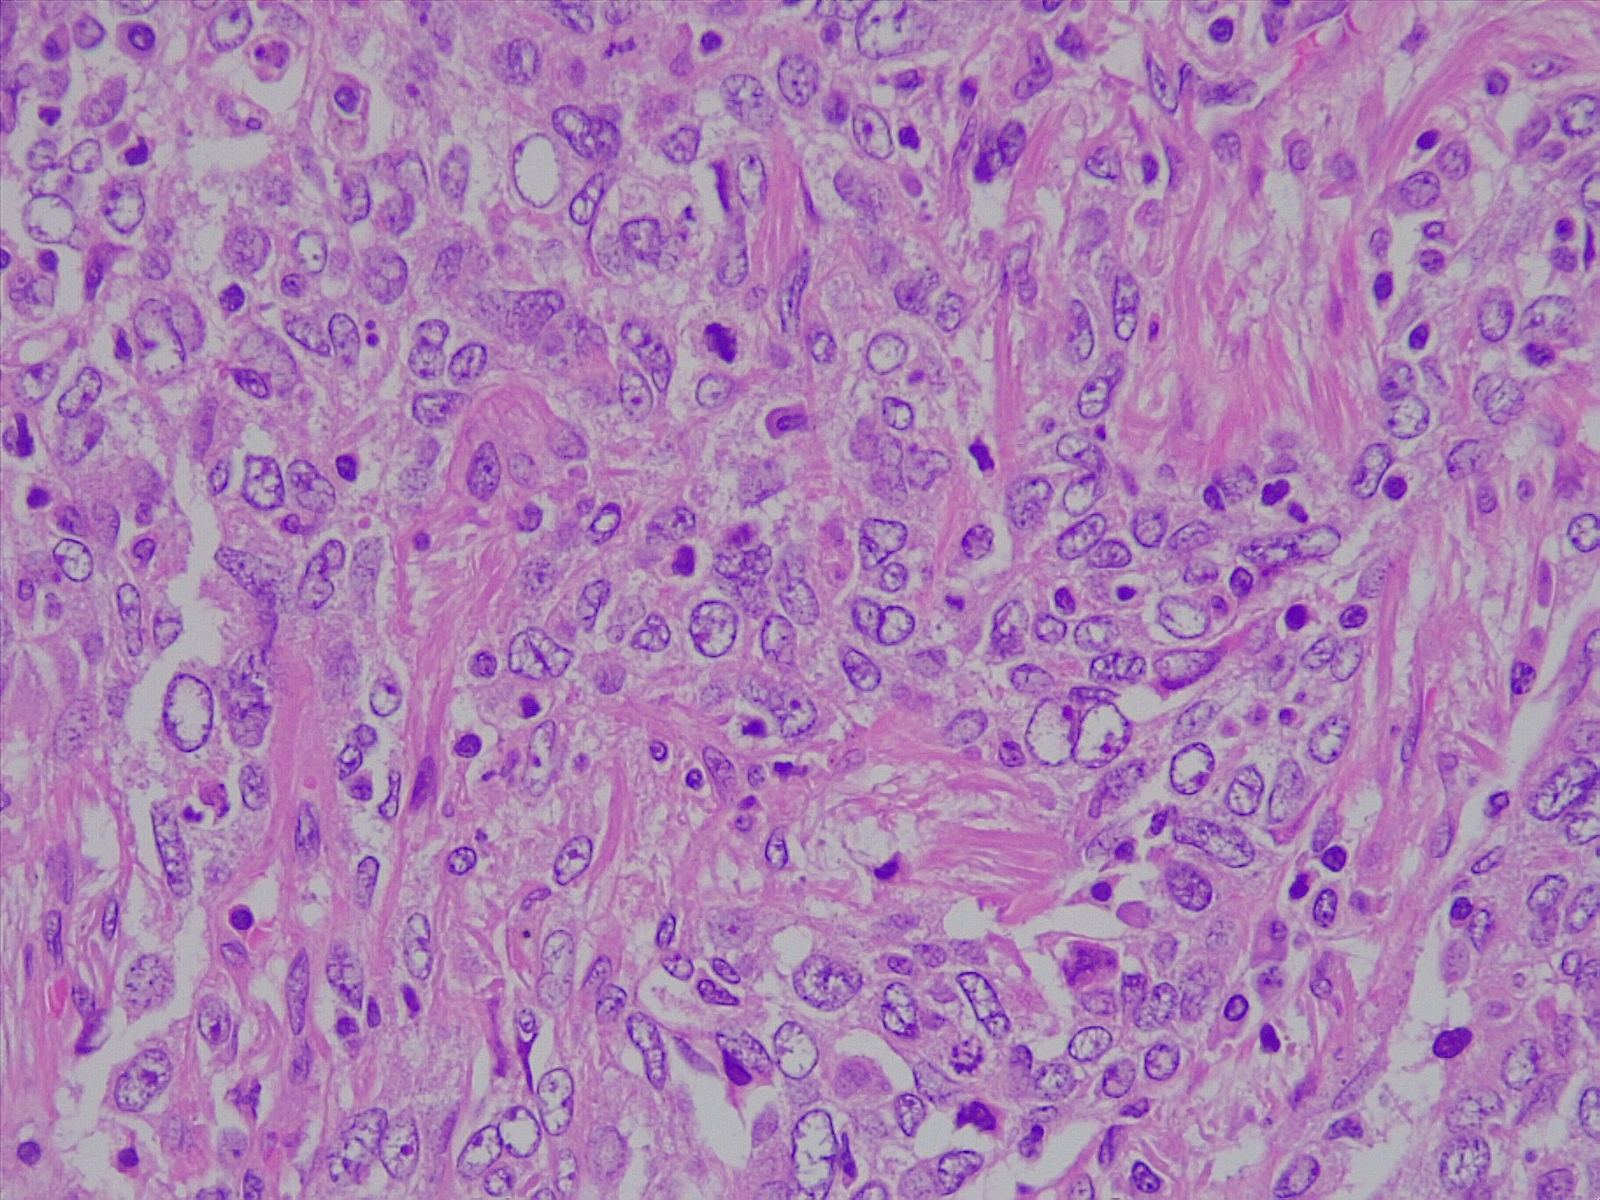
Label: lung squamous cell carcinoma, poorly differentiated